Вольтамперной характеристикой (ВАХ) нелинейного элемента называют зависимость силы тока $I$, текущего через элемент, от напряжения $U$ на нем.
С помощью мультиметра, проводов и серого ящика, содержащего нелинейный элемент НЭ, идеальный источник напряжения $U_0$ и набор из пяти резисторов, включённых последовательно (см. рисунок), снимите зависимость силы тока $I$, текущего через нелинейный элемент, от напряжения $U_{AB}$ на контактах $A$ и $B$.
Постройте график полученной зависимости в формате А5.
Считая известным, что при $I = 20~мА$ напряжение на нелинейном элементе равно $U = 0{,}63~В$, получите ВАХ нелинейного элемента для диапазона $10~мА < I < 60~мА$ и представьте её в виде таблицы и графика в формате А5 с указанием абсолютных погрешностей величин. Погрешность мультиметра во всех режимах равна $1\%\pm2~ед$. последнего разряда. $\textbf{Запрещено!}$ Использовать мультиметр в режиме амперметра и закорачивать проводом контакты $\textit{A}$ и $\textit{B}$. $\textbf{Оборудование}$: серый ящик, соединительные провода с зажимами типа «крокодил» $-$ 2 шт, мультиметр.
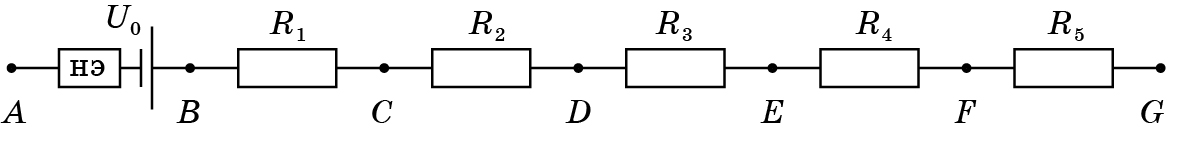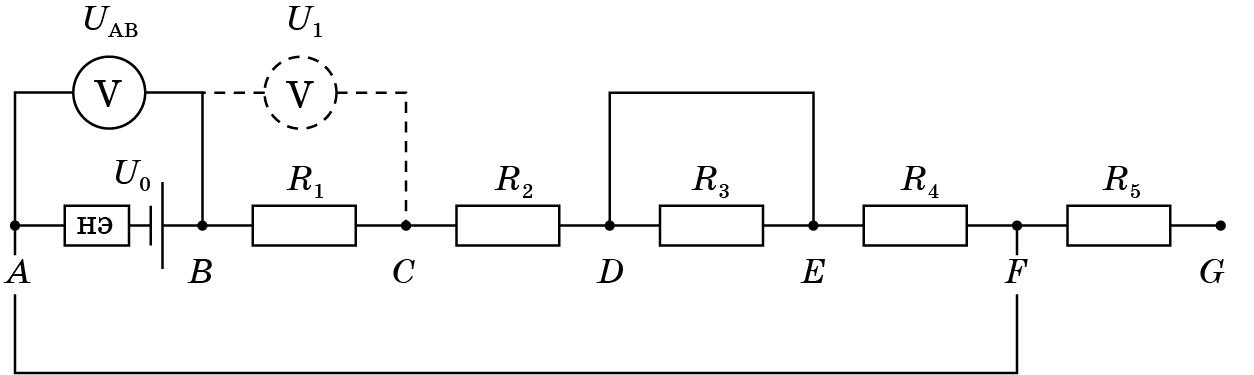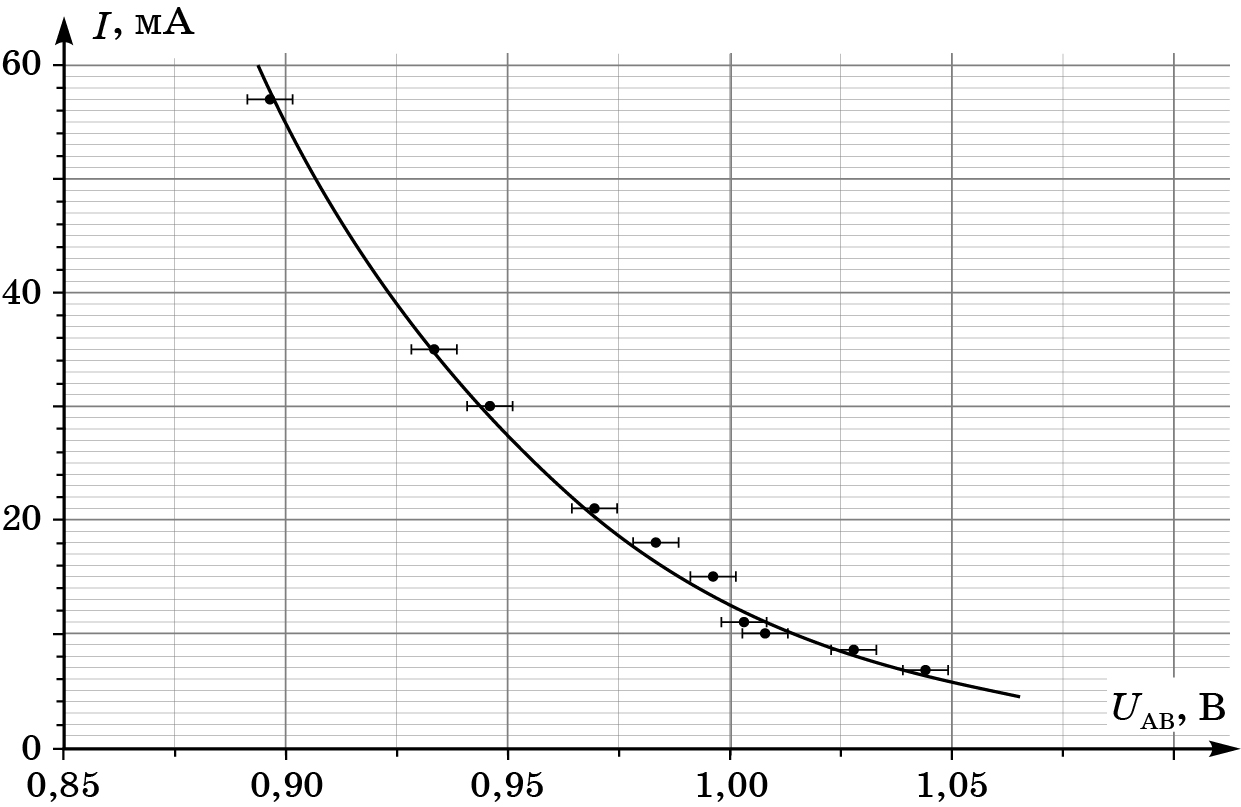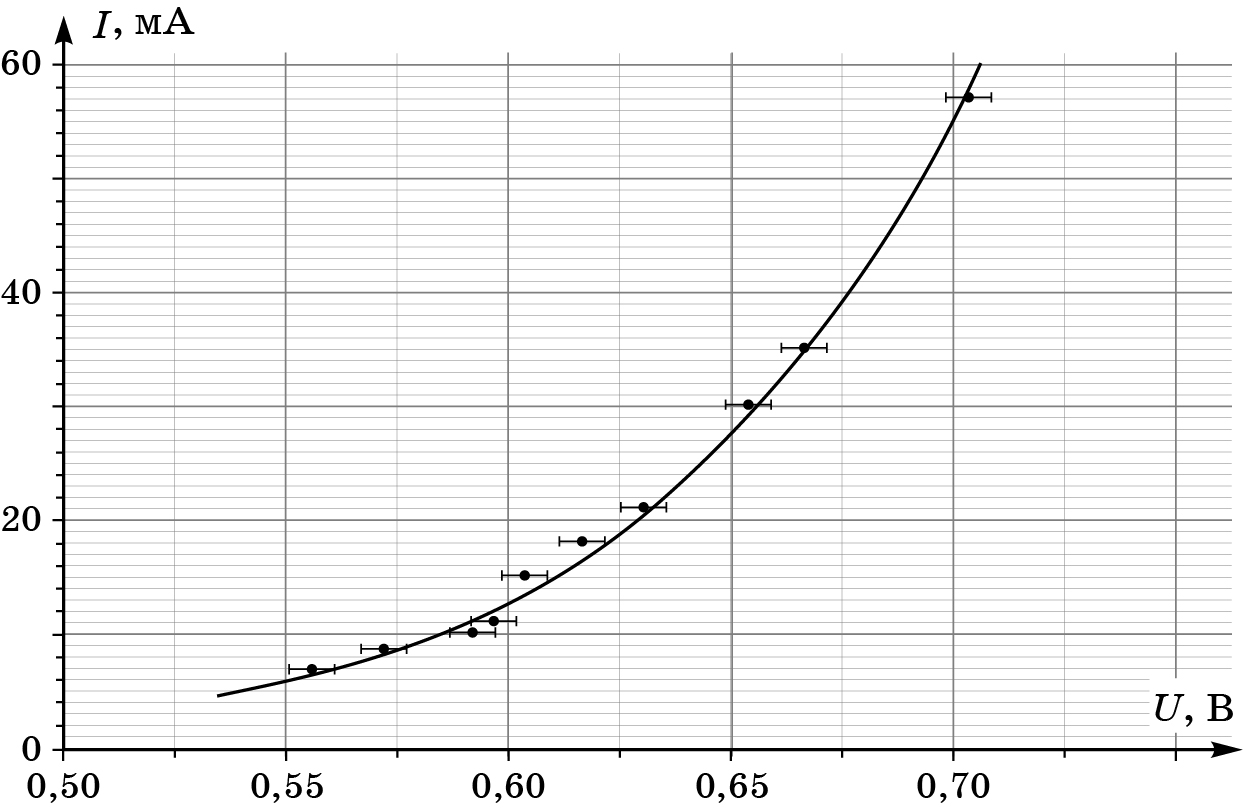
С помощью мультиметра, проводов и серого ящика, содержащего нелинейный элемент НЭ, идеальный источник напряжения $U_0$ и набор из пяти резисторов, включённых последовательно (см. рисунок), снимите зависимость силы тока $I$, текущего через нелинейный элемент, от напряжения $U_{AB}$ на контактах $A$ и $B$.
Решение: 1. Измеряем величины сопротивлений резисторов «серого» ящика поочередно подключая омметр к контактам $BC$, $CD$, $DE$, $EF$ и $FG$ ($R_1 = 5~Ом$, $R_2 = 10~Ом$, $R_3 = 20~Ом$, $R_4 = 40~Ом$, $R_5 = 80~Ом$). 2. Одним проводом замыкаем цепь нелинейного элемента, подключая его к контакту $A$ и к любому из контактов $C-G$. Вторым проводом шунтируем какие-либо отдельные резисторы или их группы, получая различные величины $R$ нагрузочного сопротивления (см. пример).  3. Для каждого $R$ измеряем напряжение $U_{AB}$ на контактах $AB$ (столбцы 2 и 4 таблицы); оно равно разности напряжения источника и напряжения на нелинейном элементе $U_{AB} = U_0-U$. 4. Для определения силы тока в цепи измеряем напряжение $U_1$ на резисторе $R_1$ (контакты $BC$) или напряжение $U_{2}$ на резисторе $R_2$ (контакты $CD$) (используем тот резистор, который не закорочен в данном измерении). Значения измеренных величин приведены в столбцах 5 и 6 таблицы. Для каждого измерения $U$ вычисляем силу тока $I$ в цепи и заносим результат в таблицу (столбец 7). 1;2;3;4;5;6;7;8;9;10 $N$; $U_{AB},~\text{мВ}$; $\Delta U_{AB},~\text{мВ}$; $R,~\text{Ом}$; $U_{1},~\text{мВ}$; $U_2,~\text{мВ}$; $I,~\text{мА}$; $\Delta I,~мА$; $U,~\text{мВ}$; $\Delta U,~мВ$ 1; 895;11; 15; ;567 ;57; 3; 705; 11 2; 934;11; 25; 177; ;35; 3;666; 11 3; 946;11; 30; ;300 ;30,0; 1,4;654; 11 4; 969;12; 45; 107 ; ;21; 2;631; 12 5; 982;12; 55; ;177 ;17,7; 0,9;618; 12 6; 992;12; 65; 75 ; ;15,0; 1,3;608; 12 7; 1010;12; 85; 56; ;11,2; 1,1;591; 12 8; 1020;12; 95; ;102 ;10,2; 0,6;585; 12 9; 1030;12; 115; ;85 ;8,5; 0,5;574; 12 10; 1040;12; 135 ; 34; ;6,8; 0,8;563; 12

Постройте график полученной зависимости в формате А5.
Решение: 5. Строим график зависимости $I$ от $U_{AB}$.

Считая известным, что при $I = 20~мА$ напряжение на нелинейном элементе равно $U = 0{,}63~В$, получите ВАХ нелинейного элемента для диапазона $10~мА < I < 60~мА$ и представьте её в виде таблицы и графика в формате А5 с указанием абсолютных погрешностей величин.
Решение: 6. С помощью графика зависимости $I(U_{AB})$ находим, что при $I = 20~мА$ $U_{AB} = 0{,}97~В$. По условию, при таком токе напряжение на нелинейном элементе $U = 0,63~В$. Так как $U_{AB} = U_0-U$, получаем $U_0 = U_{AB} + U = 1{,}6~В$. 7. Пересчитываем значения $U_{AB}$ в напряжение на нелинейном элементе $U$ по формуле $U = U_0-U_{AB}$ и подставляем соответствующие значения в столбец 9 таблицы. 8. По данным столбцов 7, 9 и 10 таблицы строим ВАХ нелинейного элемента.
Темы:
E